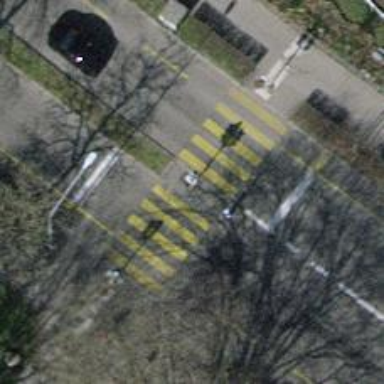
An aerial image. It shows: Zebra crossing with traffic signals. The crossing is marked by traffic lights.